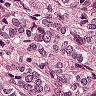
Metastatic tissue present: yes